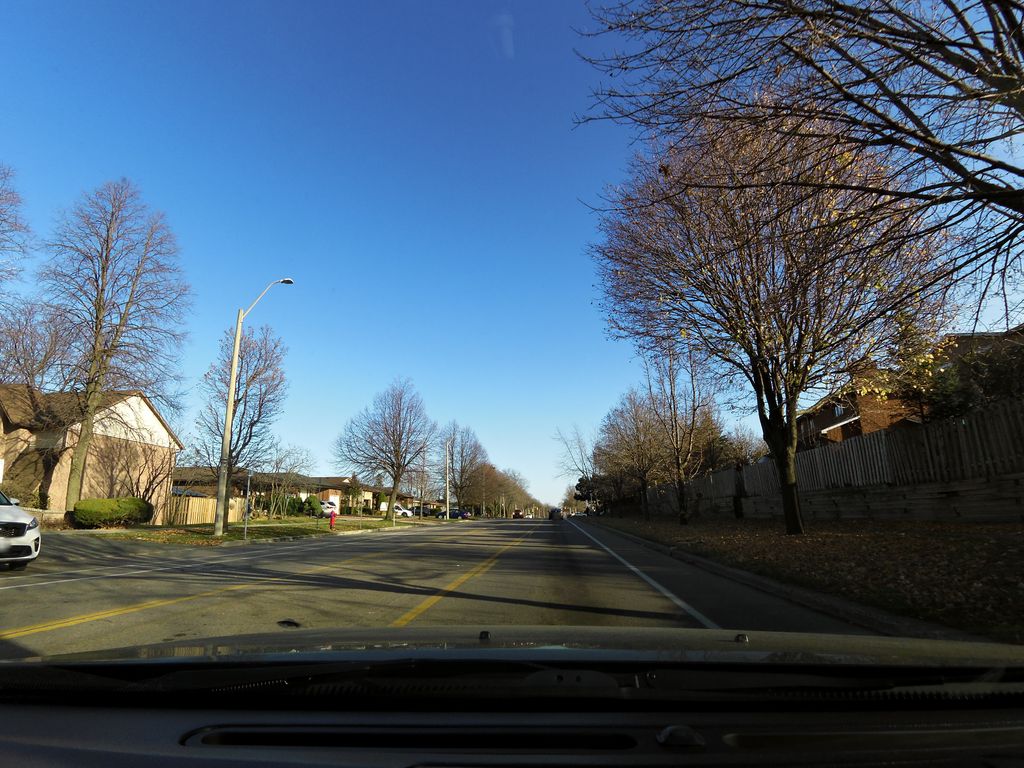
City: hamilton